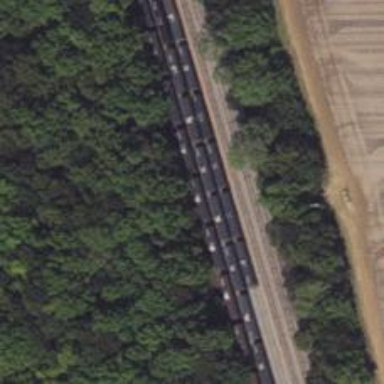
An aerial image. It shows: Railway siding with rails.